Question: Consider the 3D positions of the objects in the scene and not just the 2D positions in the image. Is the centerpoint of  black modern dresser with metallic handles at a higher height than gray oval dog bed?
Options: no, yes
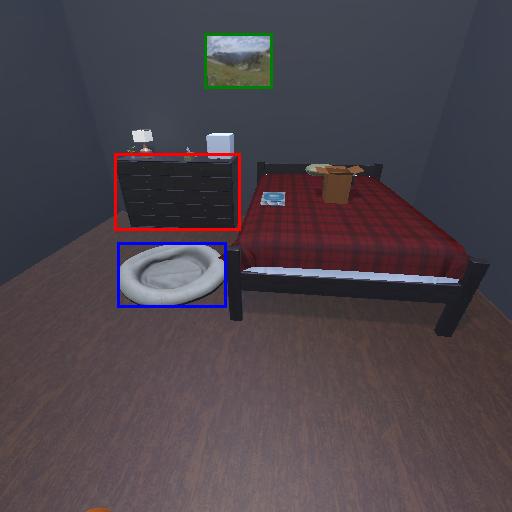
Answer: no